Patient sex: F
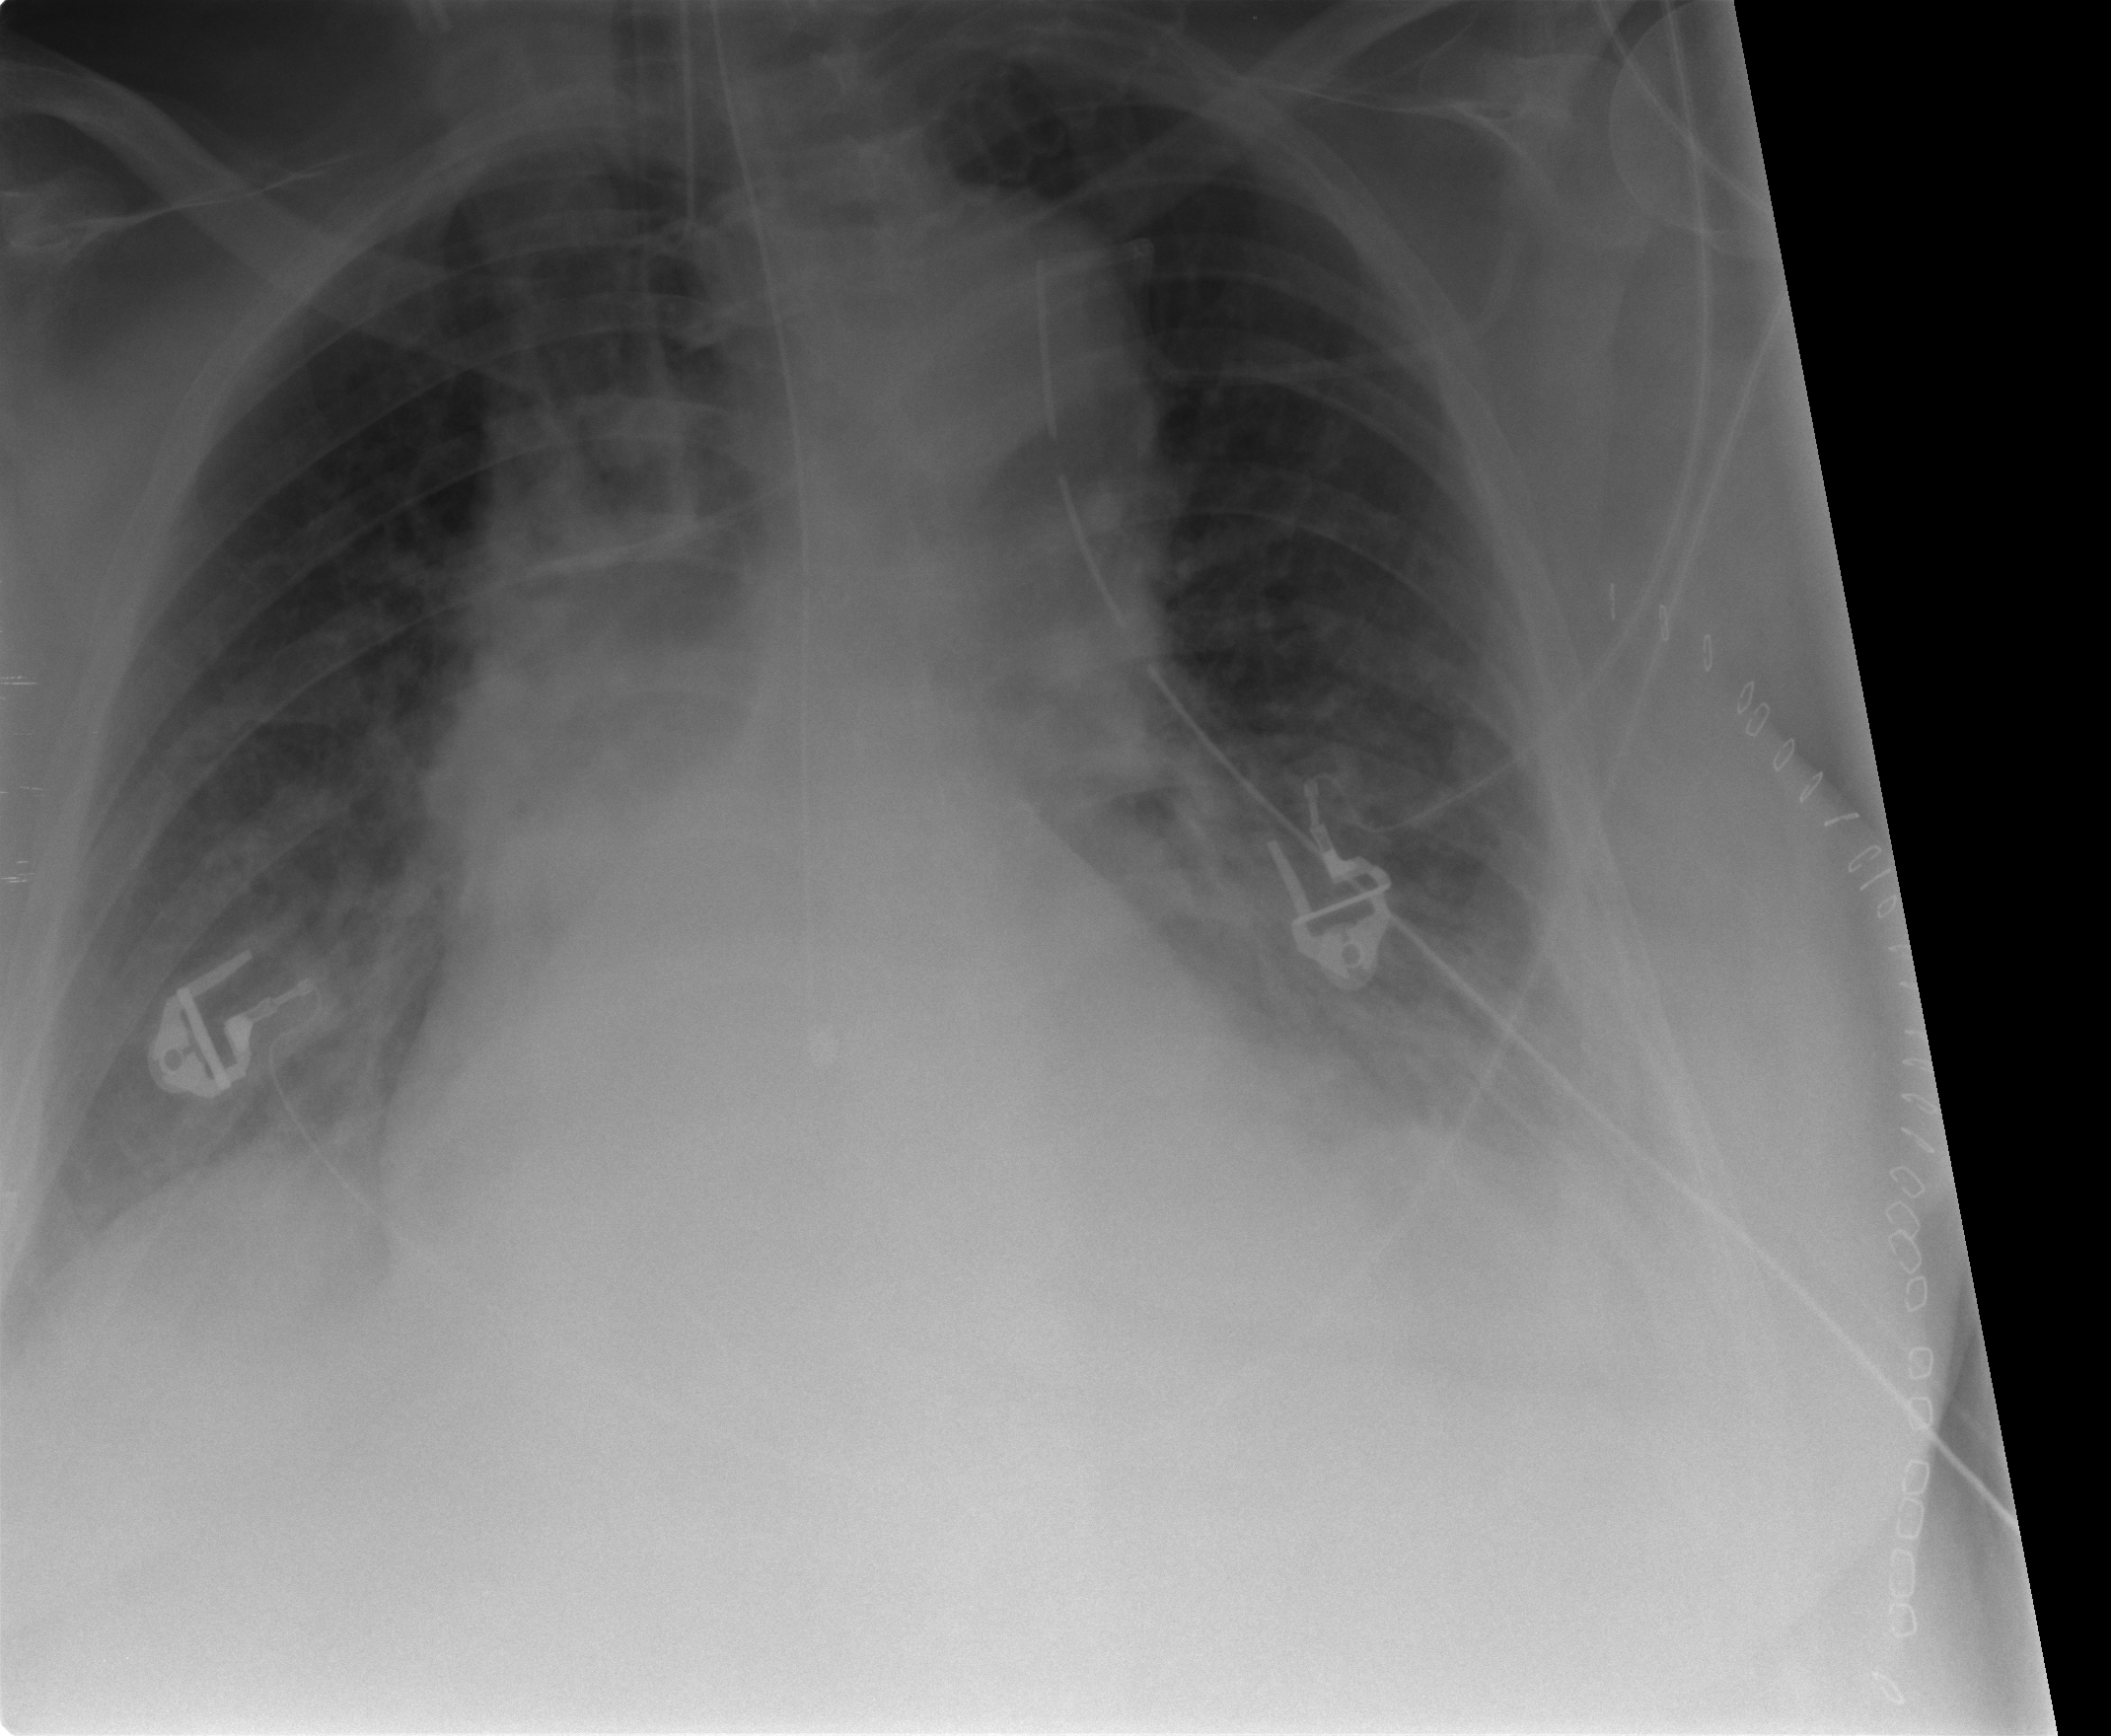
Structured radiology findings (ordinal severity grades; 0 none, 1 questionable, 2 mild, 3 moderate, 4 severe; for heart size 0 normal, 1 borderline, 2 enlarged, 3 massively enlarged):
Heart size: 2
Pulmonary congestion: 2
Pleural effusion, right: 2
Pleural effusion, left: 1
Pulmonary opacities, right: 0
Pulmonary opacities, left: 0
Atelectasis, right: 2
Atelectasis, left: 2